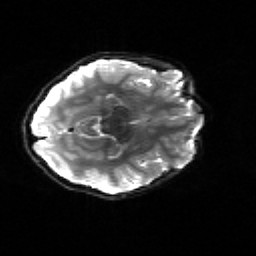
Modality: sbref
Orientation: axial
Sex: female
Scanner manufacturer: siemens
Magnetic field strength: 3 T
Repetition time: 5 s
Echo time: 0.071 s